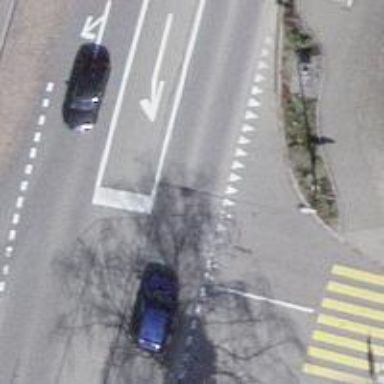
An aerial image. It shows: Bus stop with stop position for public transport.